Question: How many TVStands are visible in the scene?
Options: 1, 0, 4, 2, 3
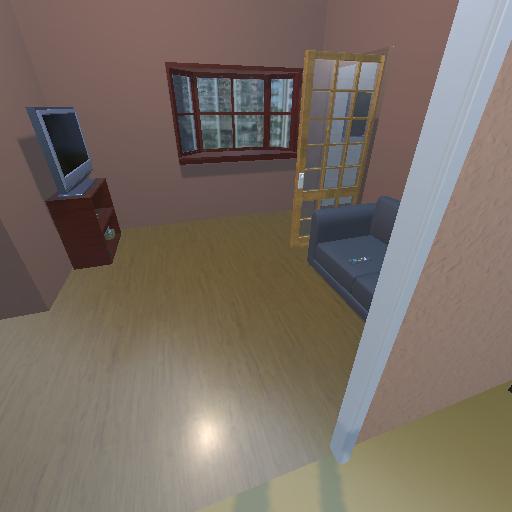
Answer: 1